Question: I'm getting close; after floundering around on an isolated promontory and sending forth filament, filament, filament out of myself (as recorded <URL>, I added this to the end of the WebPage's *.ascx file (after the <%@ Assembly, <%@ Register, <%@ Import, and <%@ Control jazz, as well as an
'''
<script>
$(document).ready(function () {
alert("How does that grab you?");
var s = $("#radbtnEmp").toString;
alert(s);
var t = $("#radbtnEmp").valueOf;
alert(t.toString);
$('input:radio[name=radbtnEmp]:checked').change(function () {
if ($("input[name='radbtnEmp']:checked").val() == 'Employee?') {
alert("radbtnEmp checked");
}
else {
alert("radbtnEmp not checked");
}
});
});
</script>
'''
...and I see "How does that grab you?" when the page loads, as well as a couple of other alerts like so:

But I'm still not seeing a response to what I really need to respond to, that is the change event of the radio button (after toggling it from off to on).
Is there something wrong/missing with this jQuery?
The RadioButton is created and assigned the ID like so:
'''
var radbtnEmployeeQ = new RadioButton
{
CssClass = "dplatypus-webform-field-input",
ID = "radbtnEmp"
};
'''
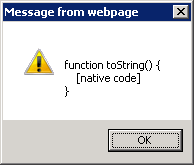
Answer: The problem was that trying to get a reference to the element using the ID I gave it was not good enough, as Sharepoint, or ASP.NET, or Chrome, or Tim Berners-Lee, or Al Gore, or , was Welshifying the ID, as seen in "View Source"
And so, I had to use a "find ID that the ID name I assigned" syntax to get it to work. You can see the nitty-gritty <URL>:
'''
$(document).on("change", '[id$=ckbxEmp]', function () {
'''